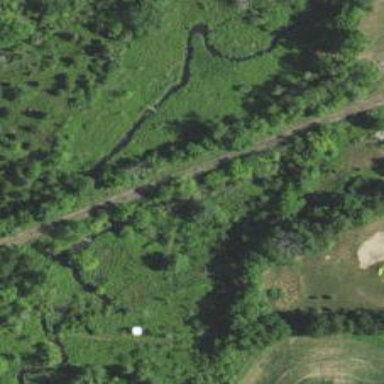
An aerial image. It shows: Abandoned railway spur.